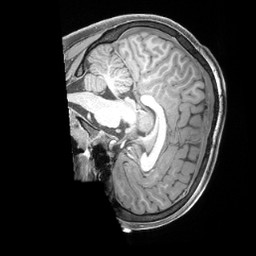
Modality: T1w
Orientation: sagittal
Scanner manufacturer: siemens
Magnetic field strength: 3 T
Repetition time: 2.4 s
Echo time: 0.00224 s